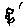
Label: flower